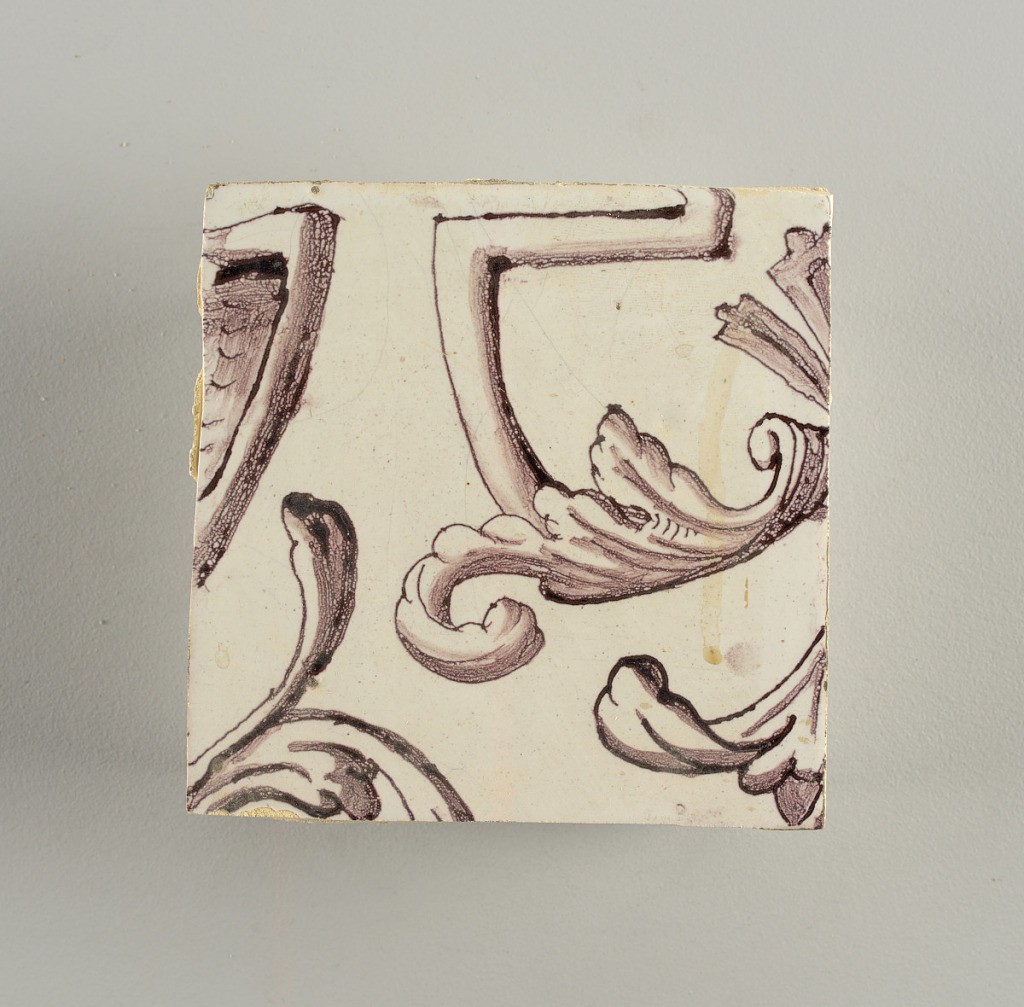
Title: Wall facing
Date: ca. 1725
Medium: Tin-glazed earthenware, underglaze
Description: Horizontal rectangle.  Thirty-seven tiles wide and twenty-one high with opening for door or window nineteen and one-half tiles high and twelve wide.  To left and right of opening, centered canopy above. Left, woman representing Hope, right, a sculputure urn.  Centered above opening, a mascaron.  Arabesque design of foliage.